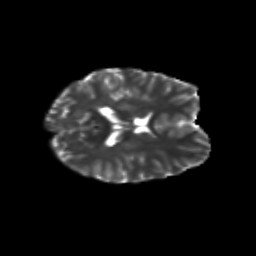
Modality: T2w
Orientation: axial
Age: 21
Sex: female
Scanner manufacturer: siemens
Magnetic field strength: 3 T
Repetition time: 3.5 s
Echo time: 0.113 s